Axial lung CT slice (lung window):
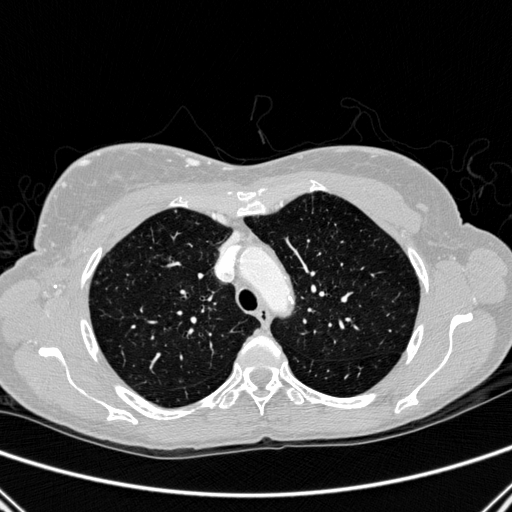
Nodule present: no